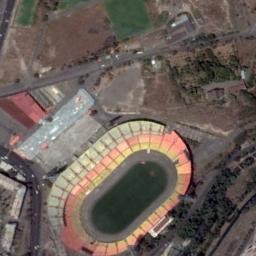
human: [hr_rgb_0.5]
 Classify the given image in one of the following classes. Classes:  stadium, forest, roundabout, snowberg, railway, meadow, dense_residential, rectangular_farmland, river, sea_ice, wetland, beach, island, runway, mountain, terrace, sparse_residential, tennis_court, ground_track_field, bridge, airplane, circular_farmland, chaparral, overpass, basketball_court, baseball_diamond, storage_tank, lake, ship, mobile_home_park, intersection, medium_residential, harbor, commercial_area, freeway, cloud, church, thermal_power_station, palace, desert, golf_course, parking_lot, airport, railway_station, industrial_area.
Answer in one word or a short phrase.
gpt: stadium